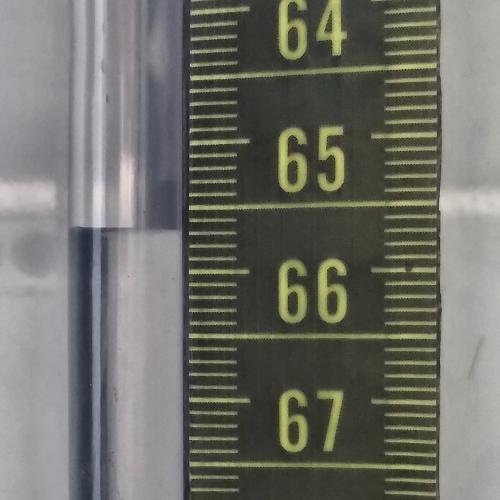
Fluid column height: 65.7 cm